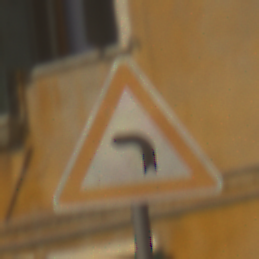
Verkehrszeichen: KurveLinks
Umgebung: Outdoor, Urban
Tageszeit: MorningAfternoon
Wetter: Clear
Licht: Natural
Jahreszeit: NotSpecified
Kontrast: HighContrast